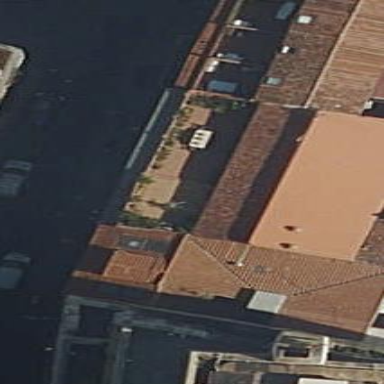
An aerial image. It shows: Part of building.